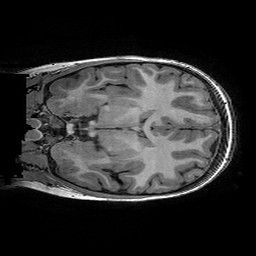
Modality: T1w
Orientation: coronal
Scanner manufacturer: ge
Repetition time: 0.008096 s
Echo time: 0.00318 s